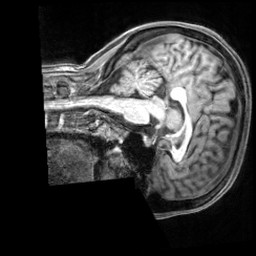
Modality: T1w
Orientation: sagittal
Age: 25
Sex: female
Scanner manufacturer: siemens
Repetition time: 2.3 s
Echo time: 0.00229 s